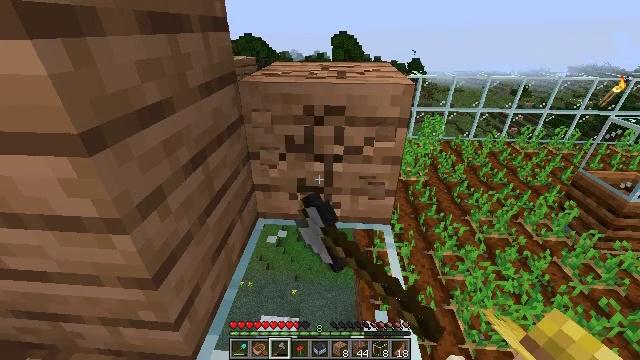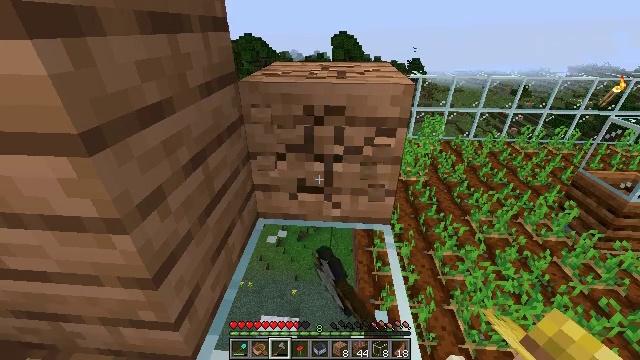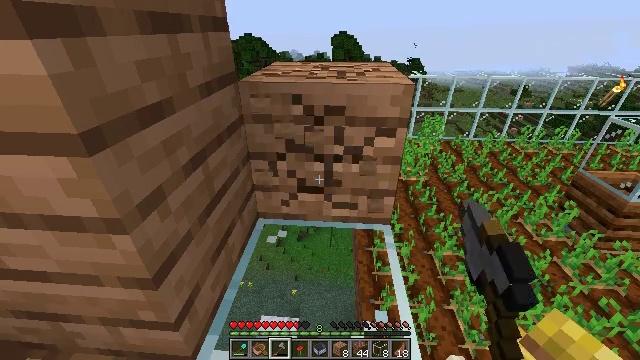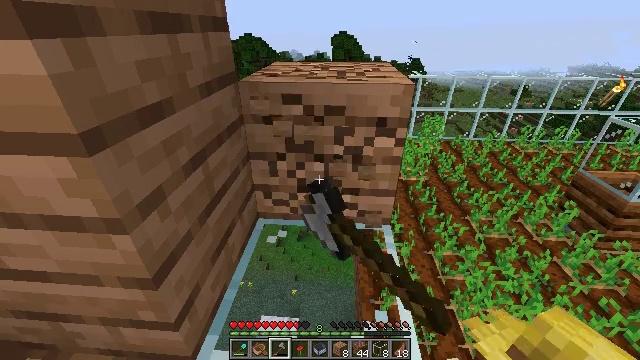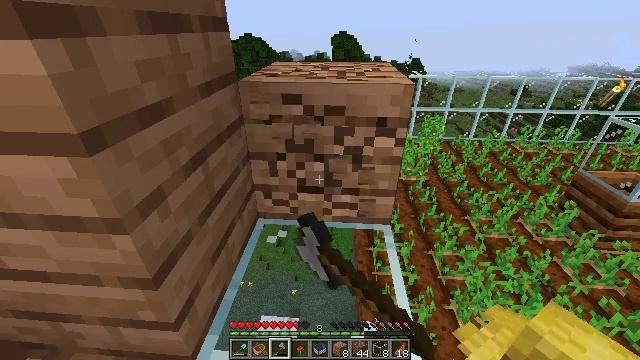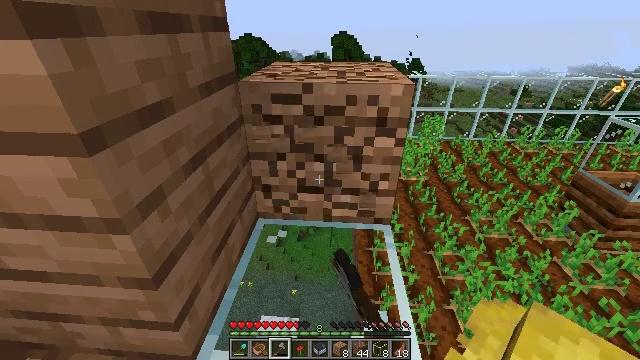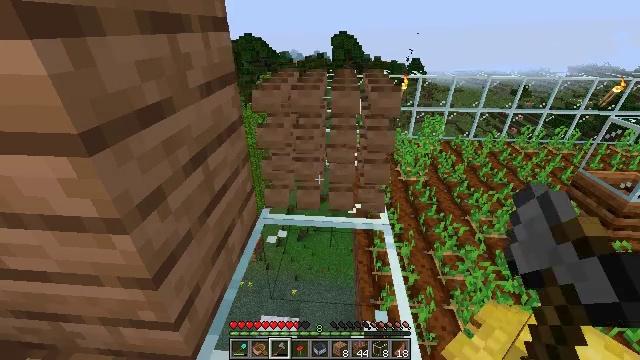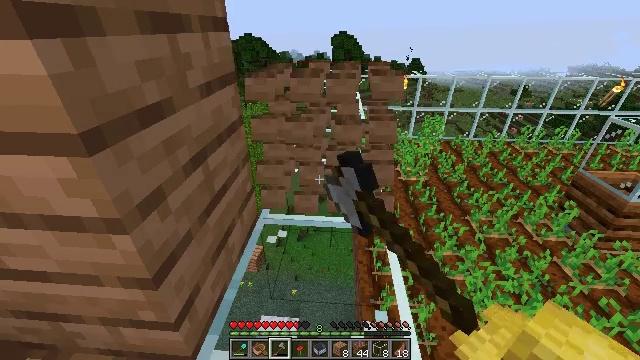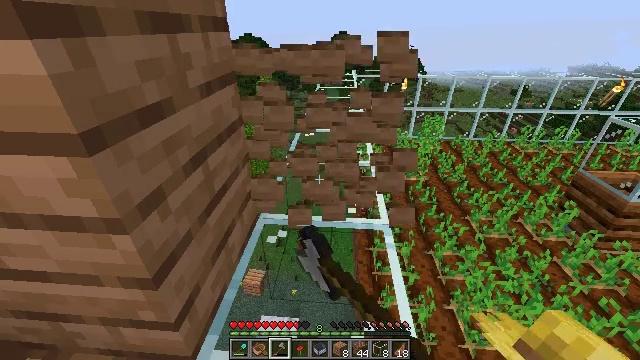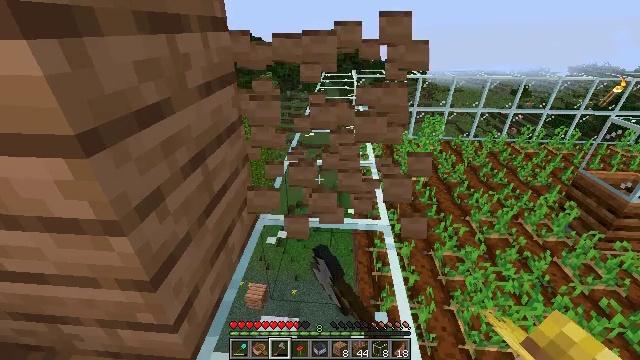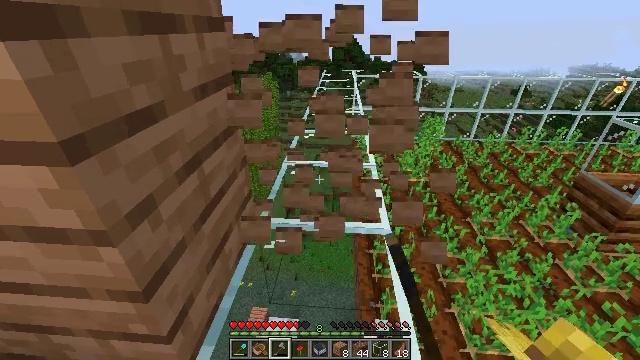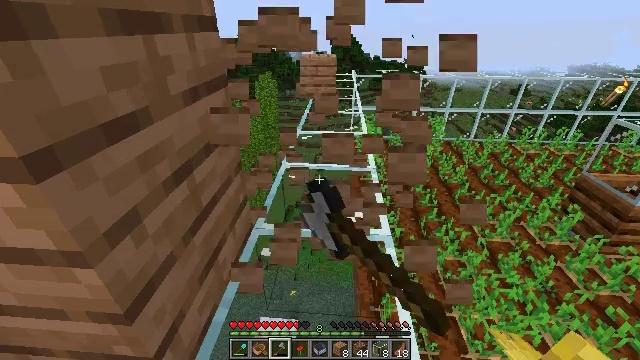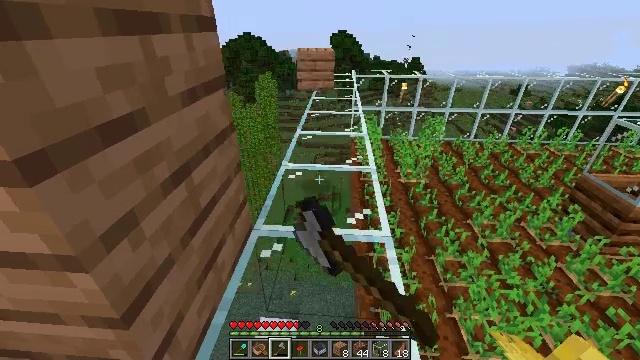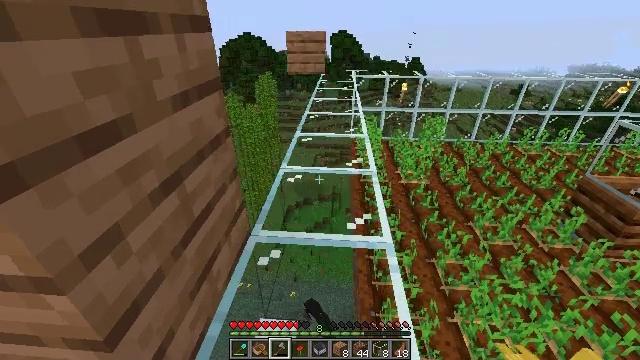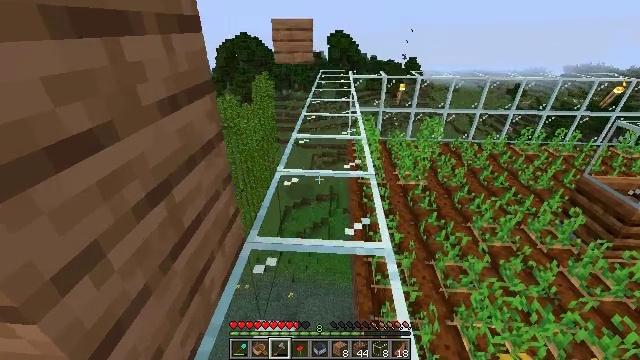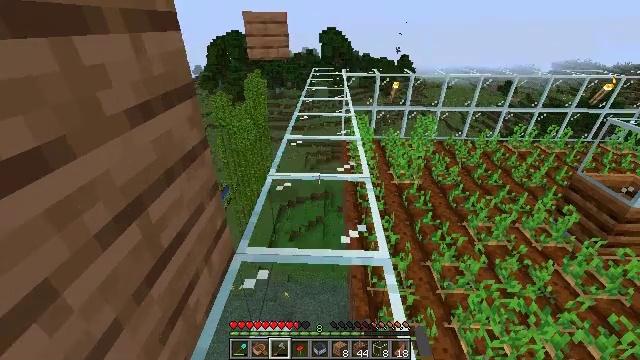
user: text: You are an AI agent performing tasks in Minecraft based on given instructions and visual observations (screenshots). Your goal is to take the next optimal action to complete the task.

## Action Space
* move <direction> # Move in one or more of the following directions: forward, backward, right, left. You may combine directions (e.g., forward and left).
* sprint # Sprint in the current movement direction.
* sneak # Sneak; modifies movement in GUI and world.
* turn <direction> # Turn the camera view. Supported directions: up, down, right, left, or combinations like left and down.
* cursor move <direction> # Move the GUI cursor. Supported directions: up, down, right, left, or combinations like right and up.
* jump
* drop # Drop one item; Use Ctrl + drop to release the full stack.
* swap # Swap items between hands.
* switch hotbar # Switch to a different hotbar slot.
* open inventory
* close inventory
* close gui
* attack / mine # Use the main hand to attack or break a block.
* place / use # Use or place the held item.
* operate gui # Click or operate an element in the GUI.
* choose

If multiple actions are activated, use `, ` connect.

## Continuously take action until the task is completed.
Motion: motion action
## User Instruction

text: Retrieve jungle planks by mining.
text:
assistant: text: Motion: sneak, attack / mine
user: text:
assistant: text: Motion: sneak, attack / mine
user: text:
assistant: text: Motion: sneak, attack / mine
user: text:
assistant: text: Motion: sneak, attack / mine
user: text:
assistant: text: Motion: sneak, attack / mine
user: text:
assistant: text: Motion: sneak, attack / mine
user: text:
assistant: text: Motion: sneak, attack / mine
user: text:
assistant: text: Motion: sneak, attack / mine
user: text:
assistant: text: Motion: move forward, sneak, attack / mine
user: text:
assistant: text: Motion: move forward, sneak, attack / mine
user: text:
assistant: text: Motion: move forward, sneak
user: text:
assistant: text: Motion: move forward, sneak
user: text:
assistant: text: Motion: move forward, sneak
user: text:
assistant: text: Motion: move forward, sneak
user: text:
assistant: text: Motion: move forward, sneak, turn right
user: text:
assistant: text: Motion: move forward, sneak
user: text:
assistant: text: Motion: move forward, sneak
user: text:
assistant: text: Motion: move forward, sneak
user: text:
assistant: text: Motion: move forward, sneak
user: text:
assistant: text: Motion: move forward, sneak
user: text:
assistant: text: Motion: move forward, sneak
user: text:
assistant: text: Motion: move forward, sneak
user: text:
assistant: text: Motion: move forward, sneak
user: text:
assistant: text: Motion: move forward, sneak
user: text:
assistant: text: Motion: move forward, sneak
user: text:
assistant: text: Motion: move forward, sneak
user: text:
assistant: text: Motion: move forward, sneak
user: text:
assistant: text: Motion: sneak
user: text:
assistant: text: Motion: no_op
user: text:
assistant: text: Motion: no_op